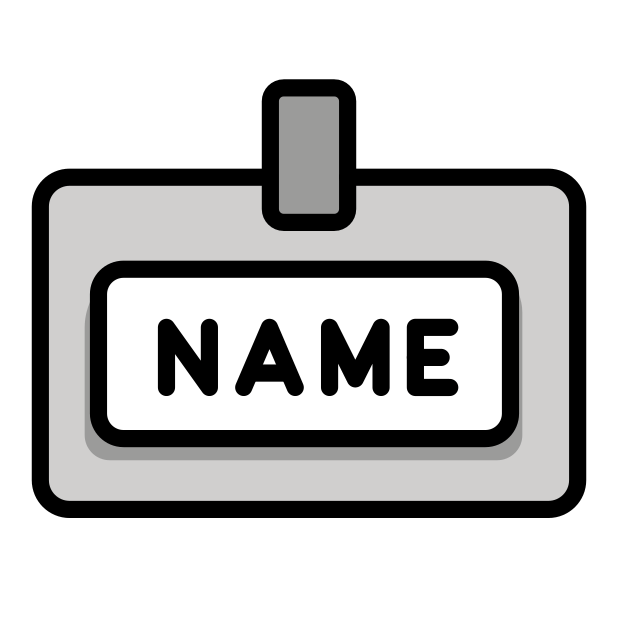
european name badge